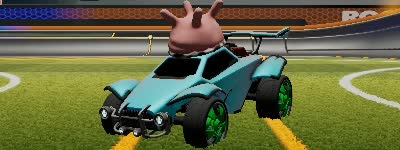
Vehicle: octane